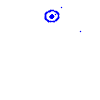
Particle: pion